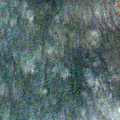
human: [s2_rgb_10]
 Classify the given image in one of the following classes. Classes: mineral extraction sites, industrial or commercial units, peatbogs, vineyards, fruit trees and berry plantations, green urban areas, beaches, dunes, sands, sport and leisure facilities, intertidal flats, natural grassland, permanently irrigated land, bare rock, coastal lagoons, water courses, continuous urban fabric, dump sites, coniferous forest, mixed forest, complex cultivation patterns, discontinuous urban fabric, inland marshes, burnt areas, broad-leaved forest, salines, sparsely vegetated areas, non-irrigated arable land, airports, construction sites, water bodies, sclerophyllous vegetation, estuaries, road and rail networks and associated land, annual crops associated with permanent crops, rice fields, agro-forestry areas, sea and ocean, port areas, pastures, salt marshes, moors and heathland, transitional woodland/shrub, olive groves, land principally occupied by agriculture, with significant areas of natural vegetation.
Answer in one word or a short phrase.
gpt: water bodies